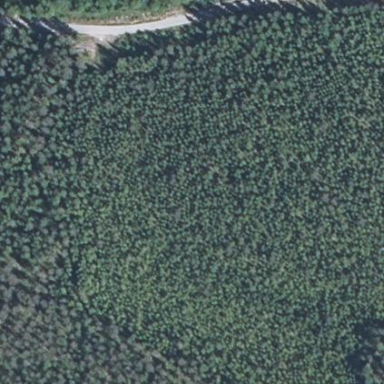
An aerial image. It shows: Woodland with needle-leaved trees.